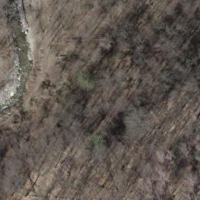
EUNIS habitat code: 44
Species observed at this site:
Leucojum vernum